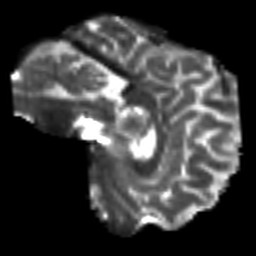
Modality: T2w
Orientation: sagittal
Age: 52
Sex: male
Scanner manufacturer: siemens
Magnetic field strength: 3 T
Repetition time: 7.3 s
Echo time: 0.087 s